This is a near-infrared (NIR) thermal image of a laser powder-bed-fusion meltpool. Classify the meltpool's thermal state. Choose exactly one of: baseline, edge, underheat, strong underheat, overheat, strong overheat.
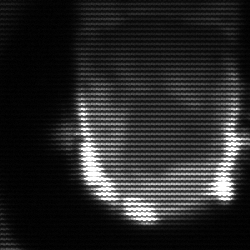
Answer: baseline